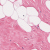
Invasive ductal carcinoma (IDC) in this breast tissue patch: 0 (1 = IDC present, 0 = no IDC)